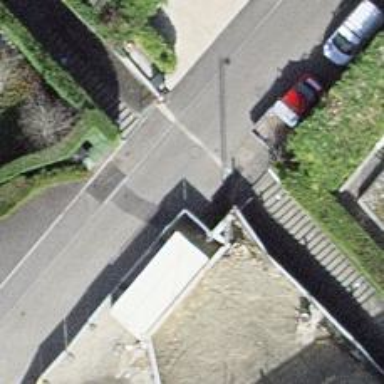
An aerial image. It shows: Road with steps.